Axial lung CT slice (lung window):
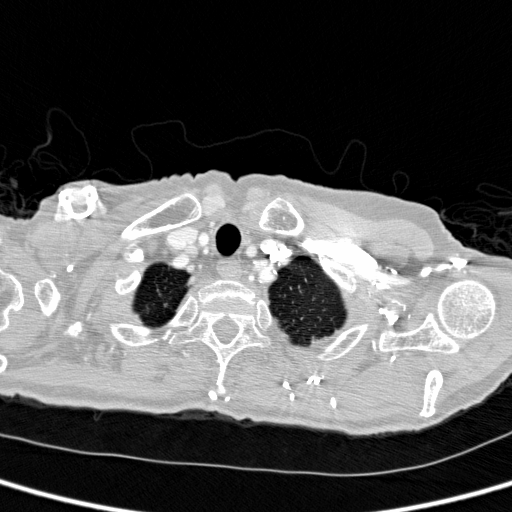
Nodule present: no